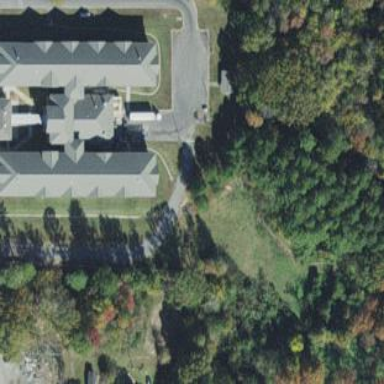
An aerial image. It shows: Dormitory building.